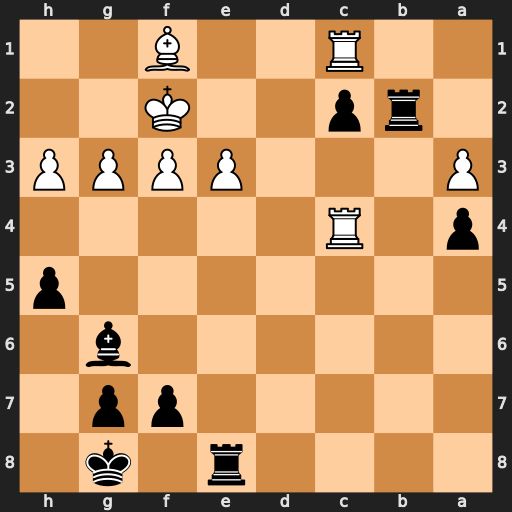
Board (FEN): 4r1k1/5pp1/6b1/7p/p1R5/P3PPPP/1rp2K2/2R2B2
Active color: b
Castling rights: -
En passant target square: -
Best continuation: Rb1 R1xc2 Bxc2